Question:
i want to make this page in vertical scroll view mode but there is one list view which you can see below,i have listview items which are coming from web service
My screen is scrolling but listview item are not scrollable I can only find first result from web service
I used fill_parent property in xml still listview item is showing in small window.
Anyone please tell me how to create this type of screen I have search this on net but did't get any correct idea..thank you
here is my Xml file
'''
<?xml version="1.0" encoding="utf-8"?>
<ScrollView xmlns:android="http://schemas.android.com/apk/res/android"
android:layout_width="fill_parent"
android:layout_height="fill_parent" >
<RelativeLayout
android:id="@+id/main"
android:layout_width="fill_parent"
android:layout_height="wrap_content"
android:background="@drawable/main_back_ground" >
<LinearLayout
android:layout_width="fill_parent"
android:layout_height="wrap_content"
android:orientation="vertical"
android:paddingBottom="50dp" >
<FrameLayout
android:layout_width="fill_parent"
android:layout_height="wrap_content" >
<include
android:layout_width="fill_parent"
android:layout_height="wrap_content"
layout="@layout/header_mf" />
<ImageButton
android:id="@+id/imageButton"
android:layout_width="60dp"
android:layout_height="30dp"
android:layout_gravity="right|center"
android:layout_marginRight="15dp"
android:background="@drawable/cg_report_btn" />
<ImageView
android:id="@+id/imageView1"
android:layout_width="fill_parent"
android:layout_height="30dp"
android:layout_gravity="top"
android:layout_marginTop="50dp"
android:src="@drawable/header_yellow_line" />
</FrameLayout>
<FrameLayout
android:layout_width="fill_parent"
android:layout_height="wrap_content" >
<ImageView
android:id="@+id/imageView1"
android:layout_width="fill_parent"
android:layout_height="30dp"
android:layout_gravity="top"
android:src="@drawable/header_yellow_line" />
<LinearLayout
android:layout_width="fill_parent"
android:layout_height="55dp"
android:orientation="vertical" >
<TextView
android:id="@+id/backkground_img_title"
android:layout_width="wrap_content"
android:layout_height="wrap_content"
android:layout_marginLeft="10dp"
android:layout_marginTop="15dp"
android:gravity="center_vertical"
android:text="Violin Genius takes the highschool championships"
android:textAppearance="?android:attr/textAppearanceLarge"
android:textSize="12dp" />
<TextView
android:id="@+id/textView2"
android:layout_width="wrap_content"
android:layout_height="wrap_content"
android:layout_marginLeft="10dp"
android:gravity="center"
android:text="@string/gallery_assignment_name"
android:textSize="10dp" />
</LinearLayout>
</FrameLayout>
<FrameLayout
android:layout_width="fill_parent"
android:layout_height="200dp" >
<ImageView
android:id="@+id/imgViewGalleryBackgroundPic"
android:layout_width="fill_parent"
android:layout_height="200dp"
android:layout_gravity="center"
android:background="@drawable/u15_normal"
android:scaleType="fitXY" />
<LinearLayout
android:layout_width="fill_parent"
android:layout_height="45dp"
android:layout_gravity="bottom"
android:background="@drawable/app_feed"
android:orientation="horizontal" >
<ImageView
android:id="@+id/imgViewDetailTumbNail"
android:layout_width="30dp"
android:layout_height="30dp"
android:layout_gravity="center"
android:layout_marginLeft="10dp"
android:background="@drawable/u17_normal_small" />
<LinearLayout
android:layout_width="fill_parent"
android:layout_height="wrap_content"
android:layout_gravity="center"
android:orientation="vertical" >
<LinearLayout
android:layout_width="fill_parent"
android:layout_height="wrap_content"
android:layout_marginBottom="5dp"
android:orientation="horizontal" >
<TextView
android:layout_width="wrap_content"
android:layout_height="wrap_content"
android:layout_marginLeft="10dp"
android:text="Vote ."
android:textSize="12dp"
android:textStyle="bold" />
<TextView
android:layout_width="wrap_content"
android:layout_height="wrap_content"
android:layout_marginLeft="5dp"
android:text="Comment ."
android:textSize="12dp"
android:textStyle="bold" />
<TextView
android:layout_width="wrap_content"
android:layout_height="wrap_content"
android:layout_marginLeft="5dp"
android:text="Share"
android:textSize="12dp"
android:textStyle="bold" />
</LinearLayout>
<LinearLayout
android:layout_width="fill_parent"
android:layout_height="wrap_content"
android:orientation="horizontal" >
<TextView
android:id="@+id/gallery_detail_person_name"
android:layout_width="wrap_content"
android:layout_height="wrap_content"
android:layout_marginLeft="5dp"
android:layout_marginRight="3dp"
android:text="@string/gallery_person_name"
android:textSize="8dp" />
<TextView
android:id="@+id/gallery_detail_views"
android:layout_width="wrap_content"
android:layout_height="wrap_content"
android:layout_gravity="center"
android:text="0"
android:textSize="8dp" />
<ImageView
android:id="@+id/imageButton"
android:layout_width="10dp"
android:layout_height="10dp"
android:layout_gravity="center"
android:layout_marginLeft="5dp"
android:background="@drawable/view_icon" />
<TextView
android:id="@+id/gallery_detail_comment"
android:layout_width="wrap_content"
android:layout_height="wrap_content"
android:layout_gravity="center"
android:layout_marginRight="3dp"
android:textSize="8dp" />
<ImageView
android:id="@+id/imageButton"
android:layout_width="10dp"
android:layout_height="10dp"
android:layout_gravity="center"
android:layout_marginLeft="5dp"
android:background="@drawable/comment_icon" />
<TextView
android:id="@+id/gallery_detail_favorite"
android:layout_width="wrap_content"
android:layout_height="wrap_content"
android:layout_gravity="center"
android:textSize="8dp" />
<ImageView
android:id="@+id/imageButton"
android:layout_width="10dp"
android:layout_height="10dp"
android:layout_gravity="center"
android:layout_marginLeft="5dp"
android:background="@drawable/heart_icon" />
<TextView
android:id="@+id/gallery_detail_distance"
android:layout_width="wrap_content"
android:layout_height="wrap_content"
android:layout_gravity="center"
android:textSize="8dp" />
<ImageButton
android:id="@+id/imageButton"
android:layout_width="10dp"
android:layout_height="10dp"
android:layout_gravity="center"
android:background="@drawable/pin" />
</LinearLayout>
</LinearLayout>
</LinearLayout>
<View
android:layout_width="fill_parent"
android:layout_height="1dp"
android:layout_marginTop="10dp"
android:background="@drawable/divider_line" />
</FrameLayout>
<RelativeLayout
android:layout_width="fill_parent"
android:layout_height="wrap_content"
android:orientation="vertical" >
<ScrollView
android:layout_width="fill_parent"
android:layout_height="70dp"
android:fillViewport="true" >
<TextView
android:id="@+id/gallery_image_detail"
android:layout_width="fill_parent"
android:layout_height="70dp"
android:layout_marginLeft="10dp"
android:padding="5dp"
android:singleLine="false"
android:text="@string/gallery_assignment_detail"
android:textSize="8dp" >
</TextView>
</ScrollView>
</RelativeLayout>
<LinearLayout
android:layout_width="fill_parent"
android:layout_height="wrap_content"
android:layout_marginTop="3dp"
android:orientation="vertical" >
<com.google.android.maps.MapView
android:id="@+id/mapViewGallery"
android:layout_width="fill_parent"
android:layout_height="70dp"
android:apiKey="0X_Jyk3FLOVfS4dJSGin89ME-m3u3QBwVFkXpvQ"
android:clickable="true"
android:enabled="true" >
</com.google.android.maps.MapView>
<LinearLayout
android:layout_width="fill_parent"
android:layout_height="wrap_content"
android:orientation="vertical" >
<!-- <ListView -->
<!-- android:id="@+id/listViewGalleryDetail" -->
<!-- android:layout_width="fill_parent" -->
<!-- android:layout_height="wrap_content" -->
<!-- android:cacheColorHint="#<PHONE>" -->
<!-- android:padding="5dp" > -->
<!-- </ListView> -->
</LinearLayout>
</LinearLayout>
</LinearLayout>
</RelativeLayout>
</ScrollView>
'''
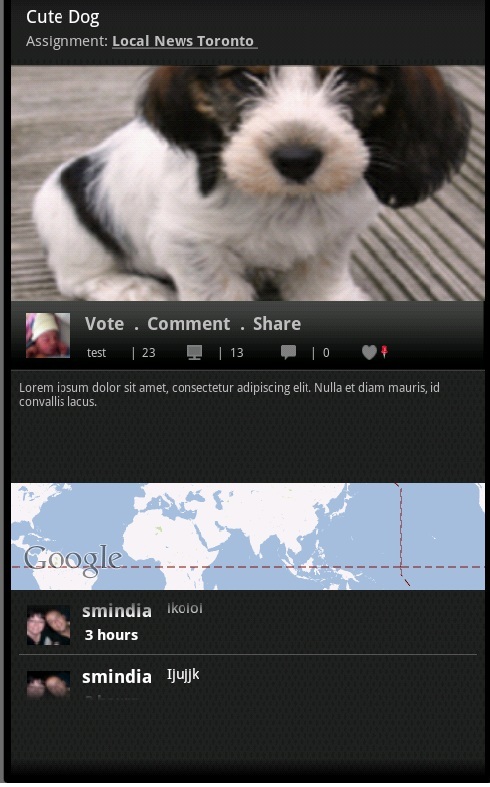
Answer: i have resolved my issue with use of with use of this property i have added my second view on top of my list view and its working like charm.
one thing that we have to make sure that,we must call this method before calling setAdapter() of our listview.